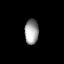
Tissue: lung
Cell type: Epithelial cells
Senescence score: 0.2285
Nuclear area (px): 344
Mean DAPI intensity: 154.573